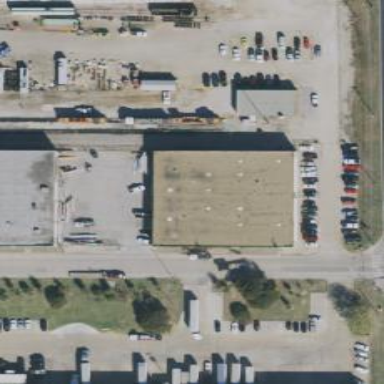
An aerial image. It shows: Warehouse building.